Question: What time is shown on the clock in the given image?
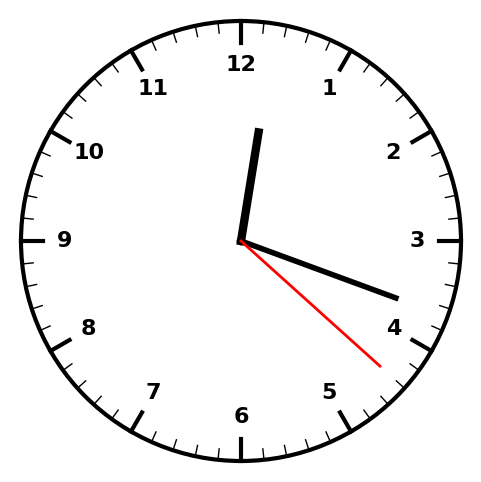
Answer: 12:18:22